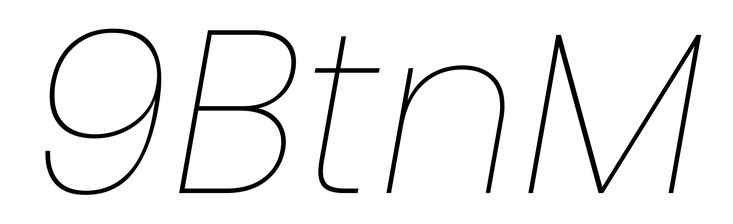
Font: Poppins-ThinItalic